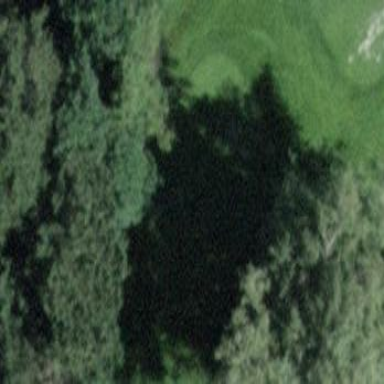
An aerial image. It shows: Grassy area designated as golf tee.